Question: I have a form with 10 checkboxes based on user id, but when i check a box in my database i see that only user id 1 checkbox is saving.. please see my code below, any help appreciated!
HTML:
'''
<form method="post" action="" id="prezente" uid="<?php echo $row['id'];?>">
<input type="checkbox" name="day1" id="day1" value="1" class="form-check-input">
<input type="checkbox" name="day2" id="day2" value="1" class="form-check-input">
<input type="checkbox" name="day3" id="day3" value="1" class="form-check-input">
And so on until day10 ..
</form>
'''
Javascript:
'''
$(document).ready(function(){
$('#day1,#day2,#day3').click(function(){
var id = $('#prezente').attr('uid');
var day1 = $('input[name=day1]:checked').val();
var day2 = $('input[name=day2]:checked').val();
var day3 = $('input[name=day3]:checked').val();
$.ajax({
url: 'sql/add-days.php?uid='+id,
type: 'post',
data: { day1: day1,day2: day2,day3: day3 },
success:function(data){
alert("success");
}
});
});
});
'''
add-days.php file:
'''
// Make a MySQL Connection
$db = mysqli_connect("localhost", "stelelea_anapp", "fidodido", "stelelea_anadanceapp");
$day1 = $_POST['day1'];
$day2 = $_POST['day2'];
$day3 = $_POST['day3'];
$uid = $_GET['uid'];
$query = mysqli_query($db,"UPDATE 'inscrieri' SET day1='$day1',day2='$day2',day3='$day3' WHERE id = $uid");
'''
Here is how my checkboxses look like, one cercle represents a day:

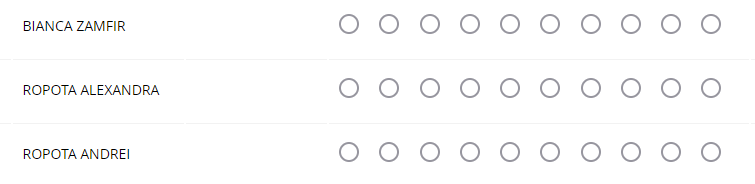
Answer: Modified the html and javascript to use classes, with contextual lookups.
'''
$(document).ready(function() {
//bind on the shared class so you don't have to look for multiple ids or classes
$('.day').click(function() {
//get the form that is the parent of the day clicked
var $form = $(this).closest('.prezente');
//get the id of the form
var id = $form.attr('uid');
//get the days that belong to the form
//if the field is not checked, it would not be found and would return
// undefined for the val(), in which case we can default to 0
var day1 = $form.find('.day1:checked').val() || 0;
var day2 = $form.find('.day2:checked').val() || 0;
var day3 = $form.find('.day3:checked').val() || 0;
$.ajax({
url: 'sql/add-days.php?uid=' + id,
type: 'post',
data: {
day1: day1,
day2: day2,
day3: day3
},
success: function(data) {
alert("success");
}
});
});
});
'''
'''
<form method="post" action="" class="prezente" uid="<?php echo $row['id'];?>">
<input type="checkbox" name="day1" value="1" class="day day1 form-check-input">
<input type="checkbox" name="day2" value="1" class="day day2 form-check-input">
<input type="checkbox" name="day3" value="1" class="day day3 form-check-input">
</form>
'''